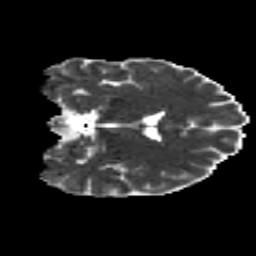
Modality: MD
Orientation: coronal
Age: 28
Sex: male
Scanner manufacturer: siemens
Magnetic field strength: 3 T
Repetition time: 8.8 s
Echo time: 0.085 s